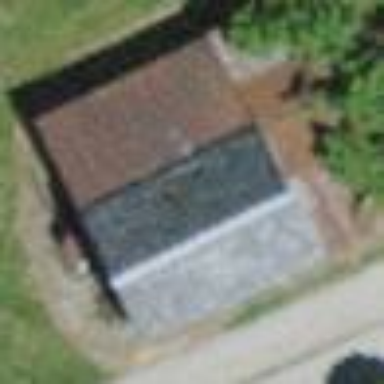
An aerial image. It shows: Cabin.